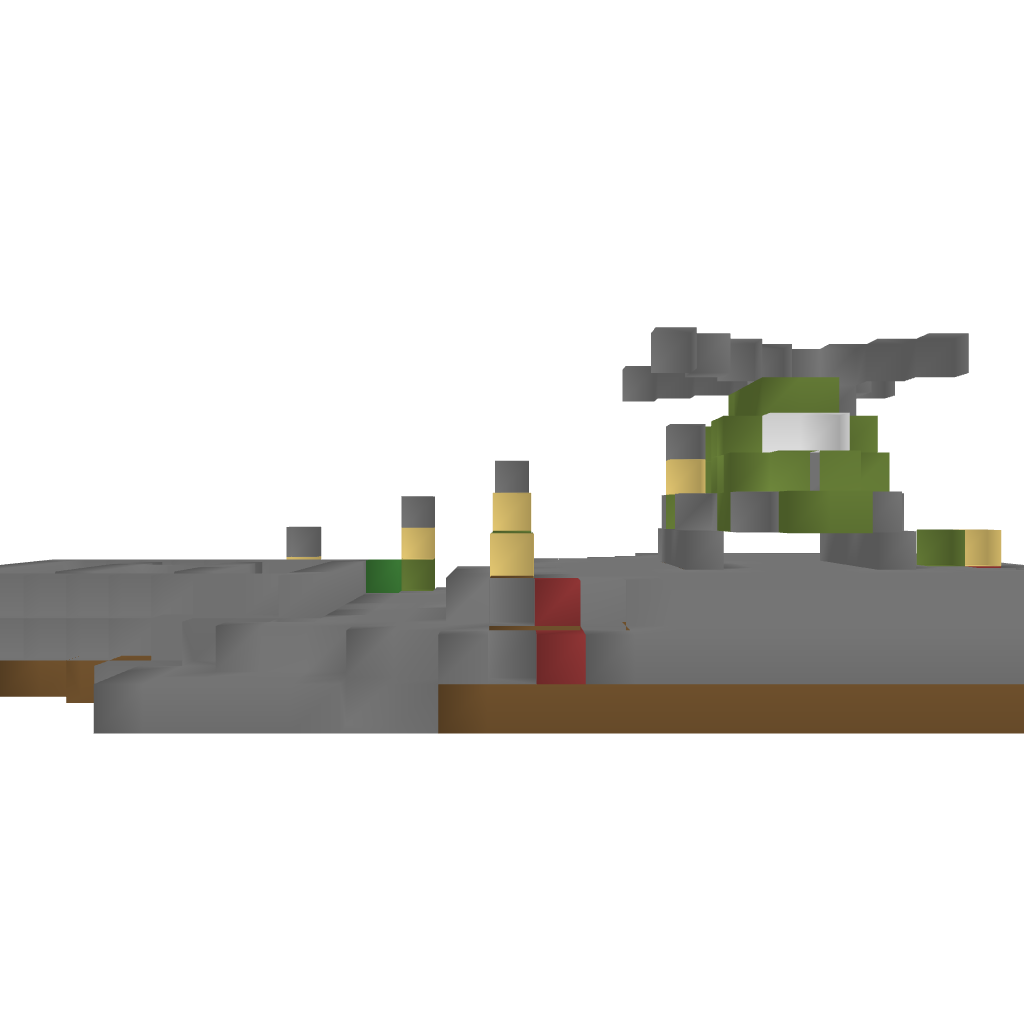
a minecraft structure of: Chopper Scene 3 blocks of earth with a green chopper